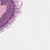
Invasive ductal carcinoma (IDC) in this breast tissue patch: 0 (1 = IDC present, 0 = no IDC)